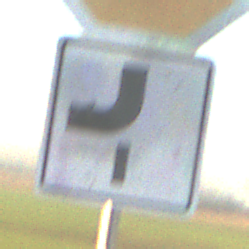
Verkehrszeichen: VerlaufVorfahrtsstrasse7
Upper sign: Stop
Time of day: SunriseSunset
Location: Outdoor (Nature)
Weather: Clear
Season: NotSpecified
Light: Natural